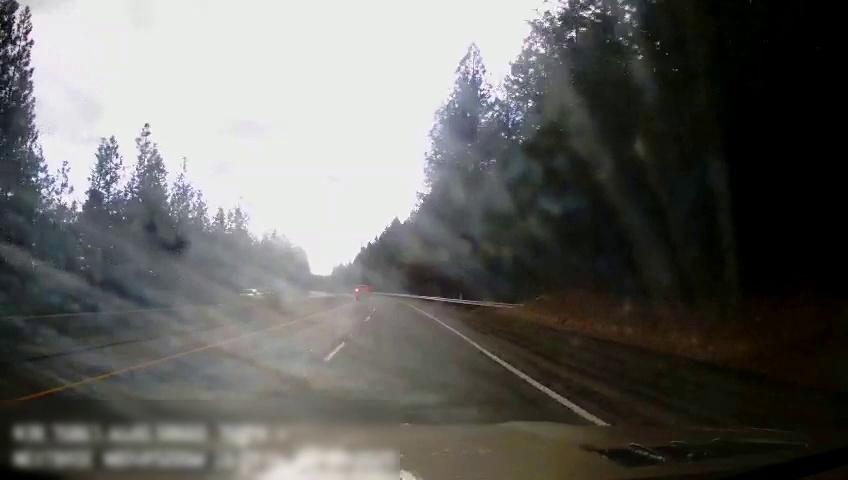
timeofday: Day
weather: Cloudy
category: Drivable Space
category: Drivable Space
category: Vehicles | Van
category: Lanes | Current Lane
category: Lanes | Alternate Lane
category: Lanes | Alternate Lane